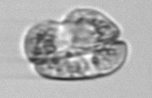
Label: Karenia